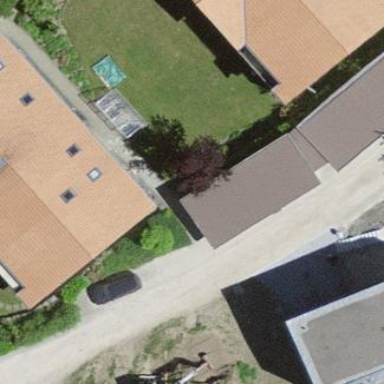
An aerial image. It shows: View of roof of building.